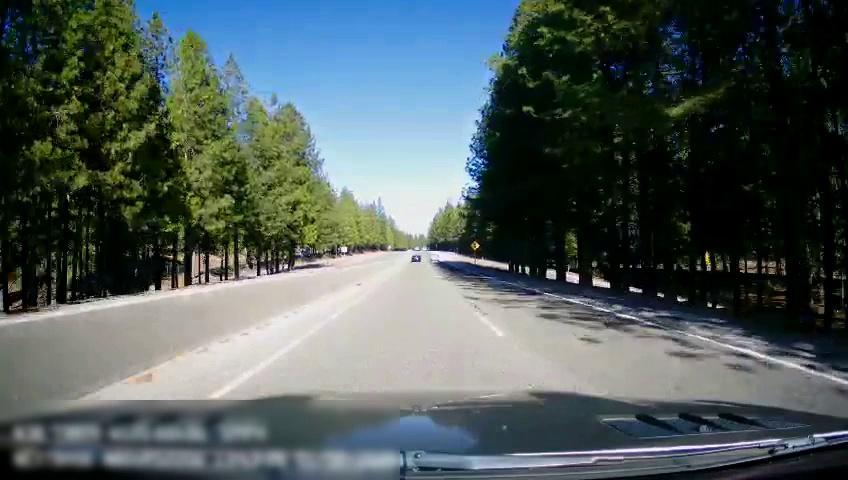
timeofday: Day
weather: Sunny
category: Drivable Space
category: Drivable Space
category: Drivable Space
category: Vehicles | Car
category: Vehicles | Car
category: Lanes | Alternate Lane
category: Lanes | Current Lane
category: Lanes | Alternate Lane
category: Traffic | Signs